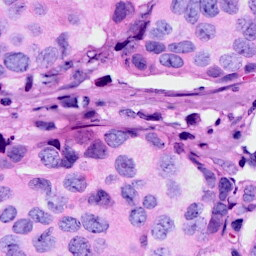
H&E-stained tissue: Breast